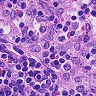
Metastatic tissue present: no